Question: I am trying to give a brightness effect on specific columns on stacked bar chart using Highcharts.
I want to develop the effect as the right side "SOLUTION" of below picture.

Now when hovering over a series or a column, i.e. Apples-John, it can be seen that the entire bar's brightness changes
The code: HTML is
'''
<script src="https://code.highcharts.com/highcharts.js"></script>
<div id="container" style="min-width: 310px; height: 400px; margin: 0 auto"></div>
'''
The code: JavaScript is
'''
Highcharts.chart('container', {
chart: {
type: 'column'
},
title: {
text: 'Stacked column chart'
},
xAxis: {
categories: ['Apples', 'Oranges', 'Pears', 'Grapes', 'Bananas']
},
yAxis: {
min: 0,
title: {
text: 'Total fruit consumption'
}
},
tooltip: {
pointFormat: '<span style="color:{series.color}">{series.name}</span>: <b>{point.y}</b> ({point.percentage:.0f}%)<br/>',
shared: true
},
plotOptions: {
column: {
stacking: 'percent'
},
series: {
states: {
hover: {
brightness: -0.3
}
}
}
},
series: [{
name: 'John',
data: [5, 3, 4, 7, 2]
}, {
name: 'Jane',
data: [2, 2, 3, 2, 1]
}, {
name: 'Joe',
data: [3, 4, 4, 2, 5]
}]
});
'''
What I want to do is to give brightness to four columns of John's when hovering any of John's columns: all of the skyblue columns; if I hover one of the Jane's columns, it is needed to change brightness of all Jane's columns: five black columns in a Jane group.
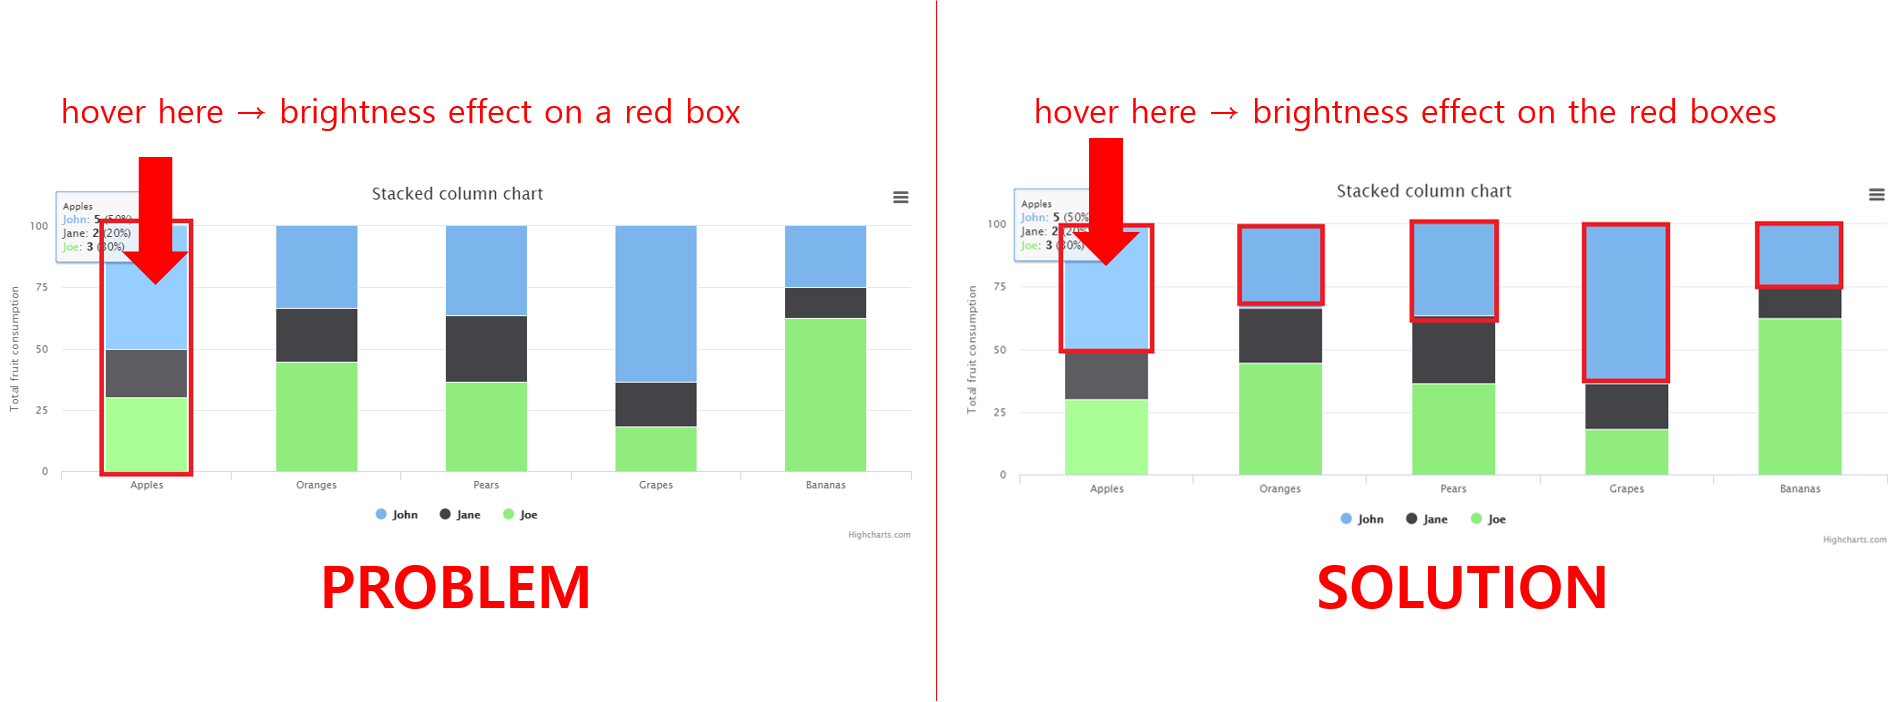
Answer: With some css you can achieve it , first add className in the series data like this(you can declare the name as you like right now I'm used the name as the className)
'''
series: [{
name: 'John',
data: [5, 3, 4, 7, 2],
className:'John'
}, {
name: 'Jane',
data: [2, 2, 3, 2, 1],
className:'Jane'
}, {
name: 'Joe',
data: [3, 4, 4, 2, 5],
className:'Joe'
}]
'''
Once you add the className , after rendering you will find the name in the Highcharts div, what you need to do is add the color which you wants to show on the hove use for that.
Example:
'''
#container .highcharts-container .highcharts-series-group .John:hover rect{
fill: rgb(230, 44, 118);
}
'''
Jsfiddle link: <URL>